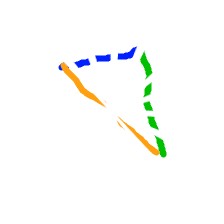
Shape: triangle